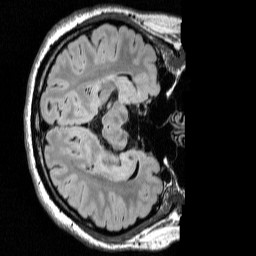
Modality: FLAIR
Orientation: axial
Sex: female
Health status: ill
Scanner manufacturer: siemens
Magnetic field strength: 3 T
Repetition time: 7 s
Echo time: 0.372 s